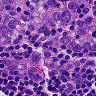
Metastatic tissue present: yes